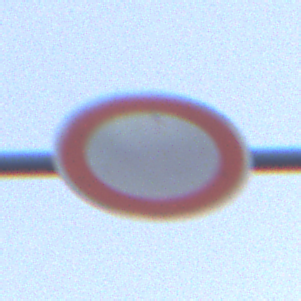
Verkehrszeichen: VerbotFahrzeugeAllerArt
Umgebung: Outdoor, Suburban
Tageszeit: SunriseSunset
Wetter: Clear
Licht: Natural
Jahreszeit: NotSpecified
Kontrast: LowContrast